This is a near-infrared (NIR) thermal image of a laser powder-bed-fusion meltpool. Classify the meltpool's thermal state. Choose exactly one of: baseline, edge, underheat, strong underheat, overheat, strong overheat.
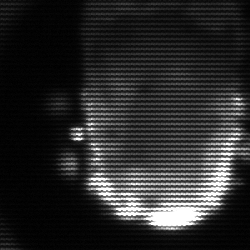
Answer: baseline